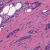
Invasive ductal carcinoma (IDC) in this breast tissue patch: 1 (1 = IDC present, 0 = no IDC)